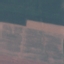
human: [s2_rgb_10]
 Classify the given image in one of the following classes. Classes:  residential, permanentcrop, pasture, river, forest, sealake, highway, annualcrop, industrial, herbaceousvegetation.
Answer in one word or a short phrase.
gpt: AnnualCrop